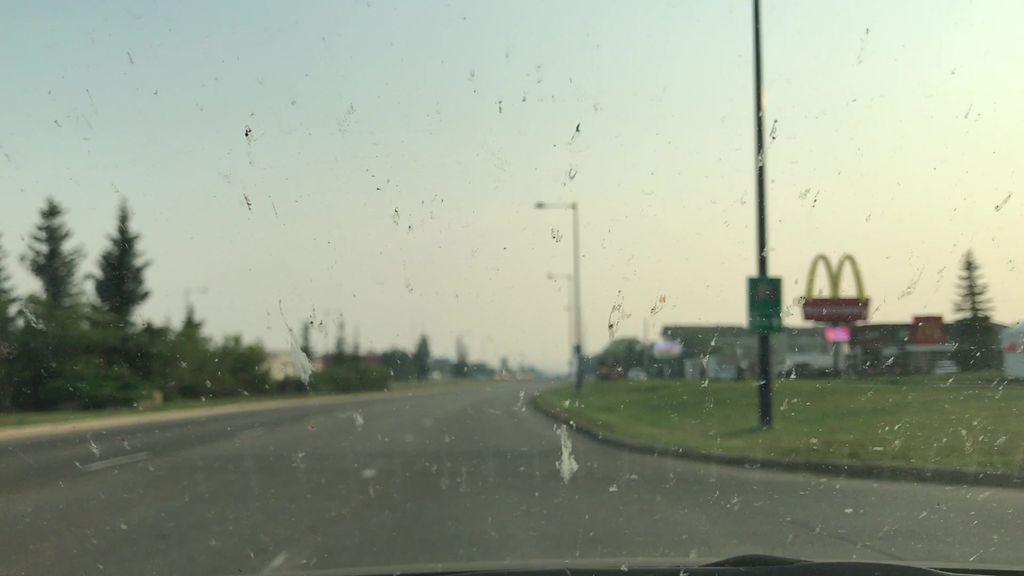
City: edmonton